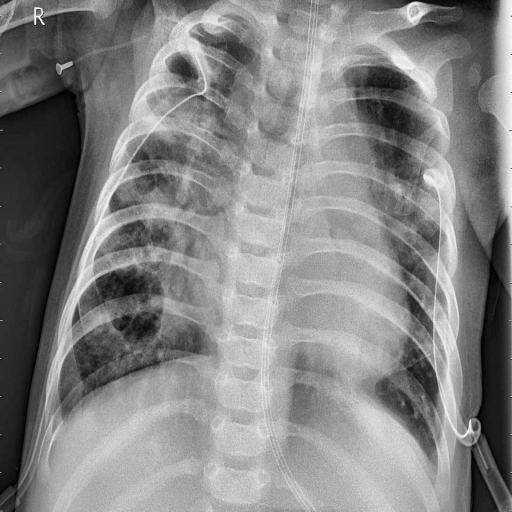
Finding: PNEUMONIA